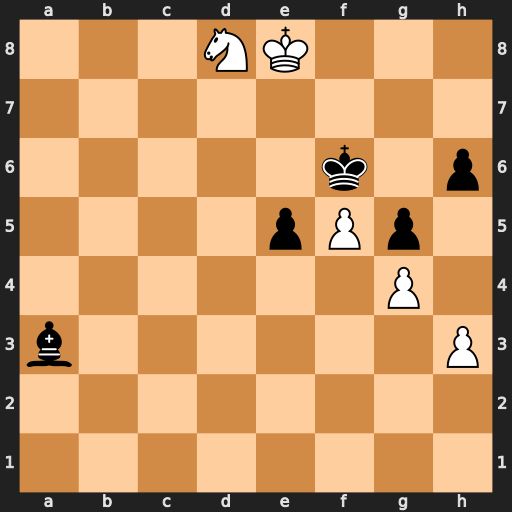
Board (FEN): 3NK3/8/5k1p/4pPp1/6P1/b6P/8/8
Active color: w
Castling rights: -
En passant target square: e6
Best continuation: fxe6 Be7 Nc6